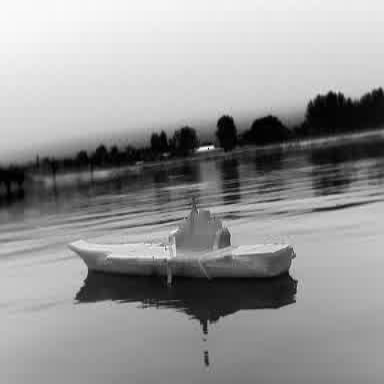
There is a warship in the infrared image.